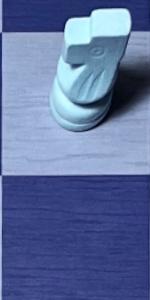
Label: Empty